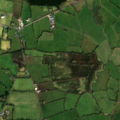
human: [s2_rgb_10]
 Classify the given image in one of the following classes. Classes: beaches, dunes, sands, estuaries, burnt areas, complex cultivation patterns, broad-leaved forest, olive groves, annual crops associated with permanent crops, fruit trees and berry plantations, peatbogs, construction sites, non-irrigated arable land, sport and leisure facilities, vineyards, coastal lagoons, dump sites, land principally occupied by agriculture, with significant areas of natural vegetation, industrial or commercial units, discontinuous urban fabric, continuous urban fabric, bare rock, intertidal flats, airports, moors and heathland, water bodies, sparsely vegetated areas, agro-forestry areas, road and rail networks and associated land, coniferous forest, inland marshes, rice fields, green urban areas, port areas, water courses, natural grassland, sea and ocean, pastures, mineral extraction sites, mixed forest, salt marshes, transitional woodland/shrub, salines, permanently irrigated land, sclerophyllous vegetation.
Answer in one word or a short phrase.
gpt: pastures, coniferous forest